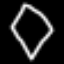
Label: diamond